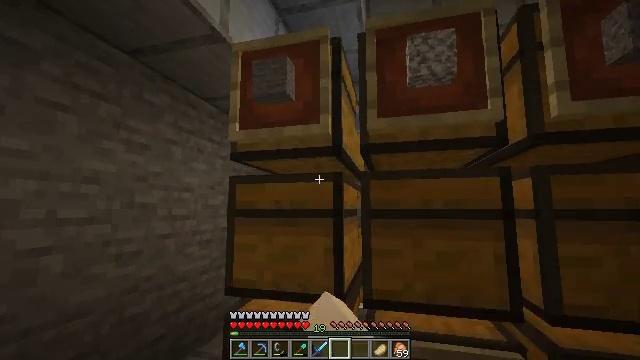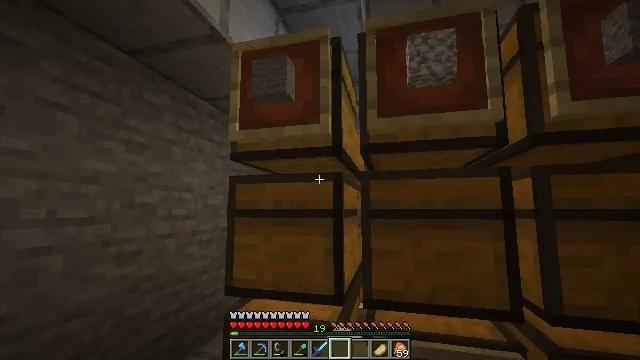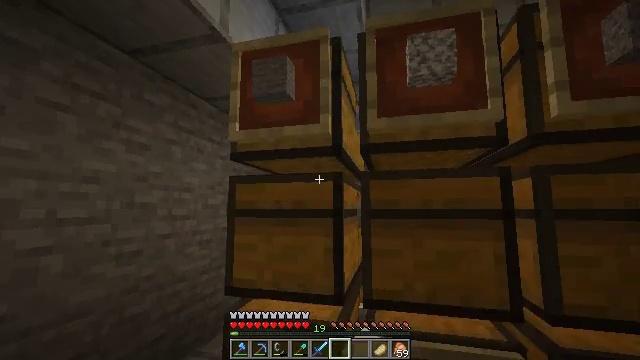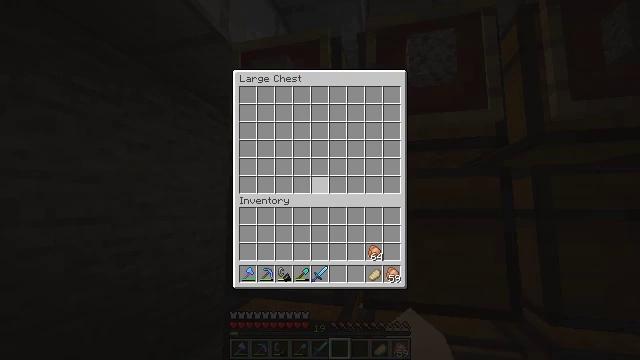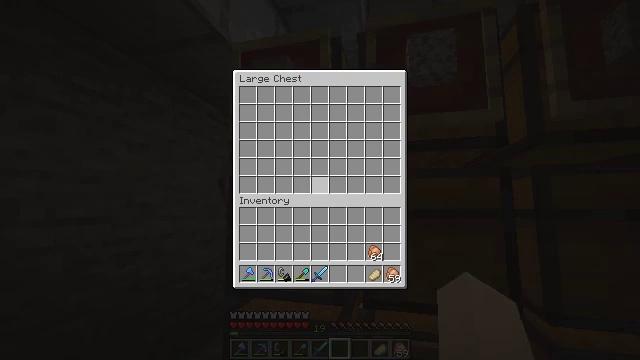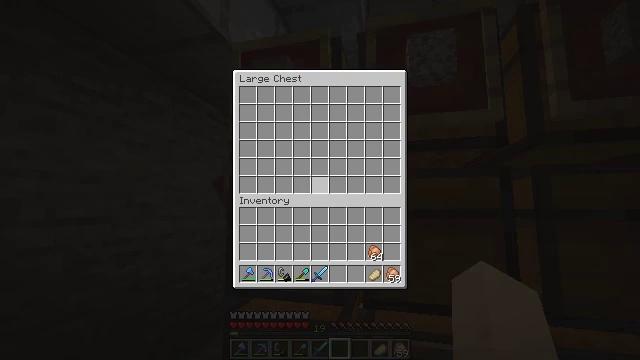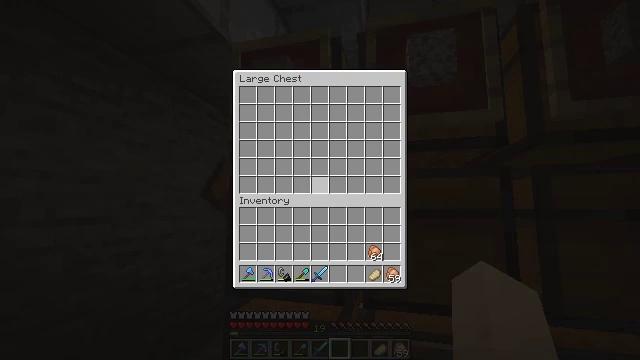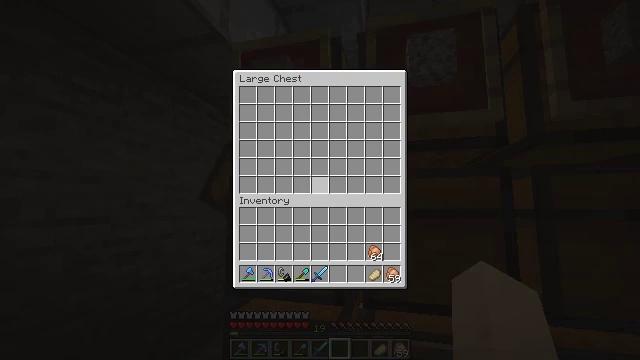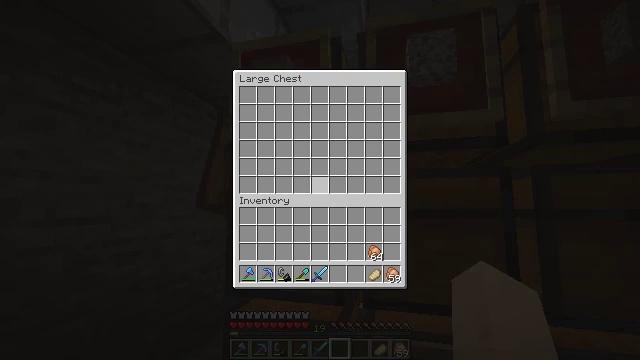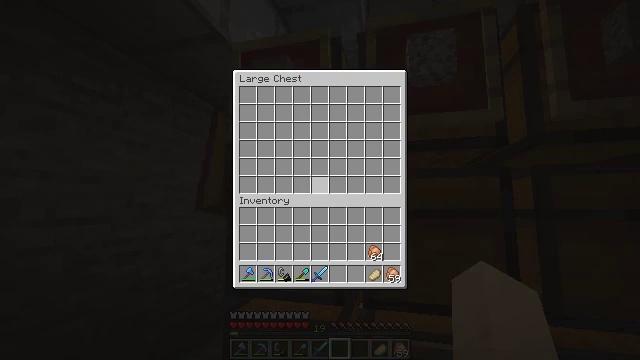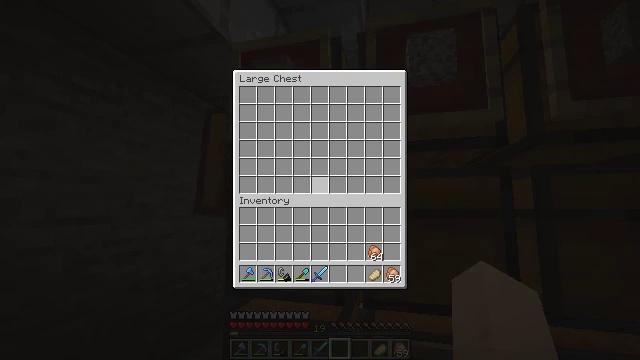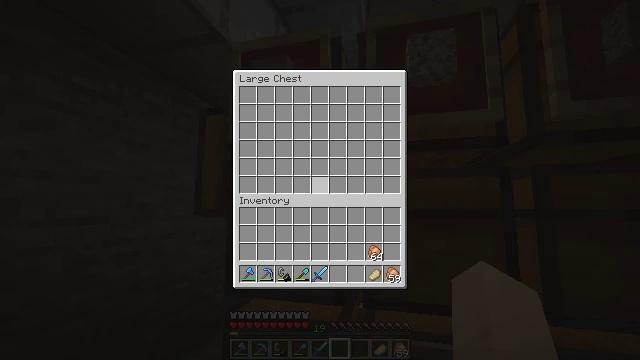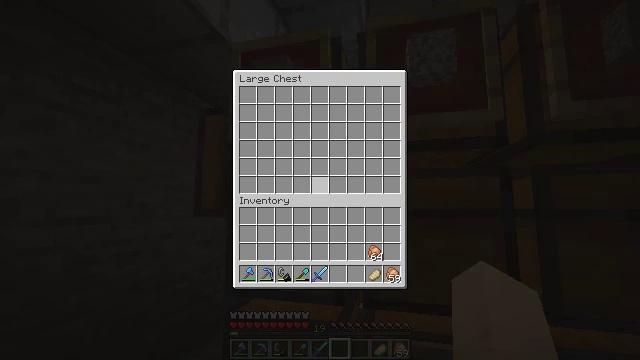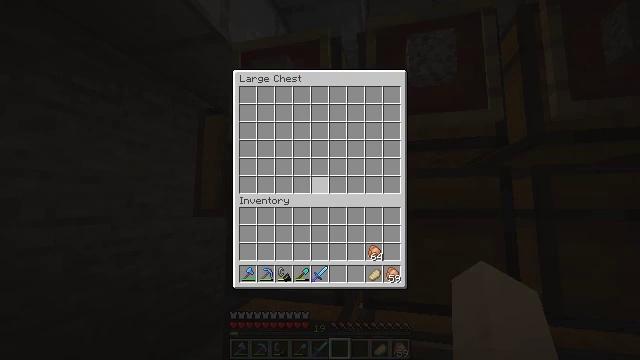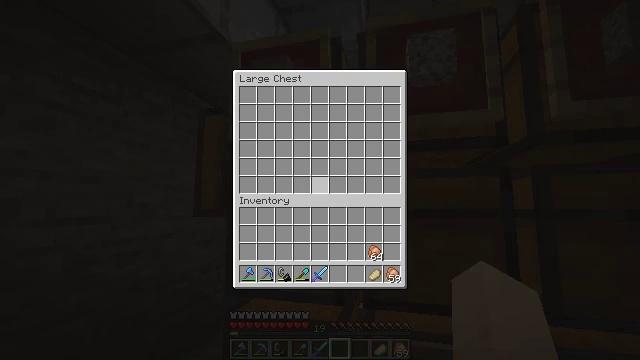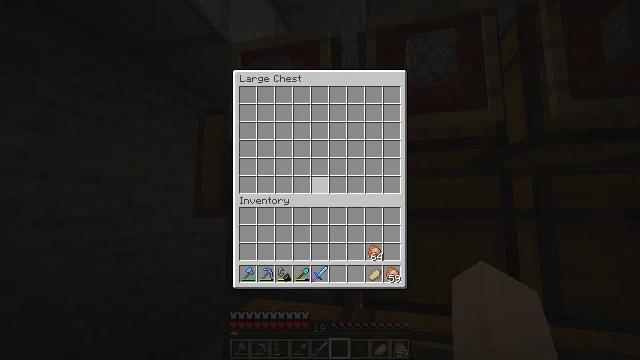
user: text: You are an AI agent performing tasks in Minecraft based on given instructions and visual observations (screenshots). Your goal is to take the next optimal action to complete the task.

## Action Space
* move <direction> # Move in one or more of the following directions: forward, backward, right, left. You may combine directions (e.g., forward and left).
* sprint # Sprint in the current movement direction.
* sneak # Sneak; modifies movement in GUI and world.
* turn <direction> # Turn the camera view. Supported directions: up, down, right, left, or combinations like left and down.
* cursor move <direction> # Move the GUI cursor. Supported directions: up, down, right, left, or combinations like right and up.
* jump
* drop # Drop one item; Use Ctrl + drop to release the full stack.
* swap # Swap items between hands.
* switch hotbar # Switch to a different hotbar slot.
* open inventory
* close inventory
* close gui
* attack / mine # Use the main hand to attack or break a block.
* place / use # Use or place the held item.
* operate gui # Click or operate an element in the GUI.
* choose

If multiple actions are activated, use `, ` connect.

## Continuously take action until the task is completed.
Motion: motion action
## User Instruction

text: Craft several smooth stone slab on the crafting table.
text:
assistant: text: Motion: no_op
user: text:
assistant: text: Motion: no_op
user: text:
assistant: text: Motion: no_op
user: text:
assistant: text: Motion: no_op
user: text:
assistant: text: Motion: no_op
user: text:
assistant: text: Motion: no_op
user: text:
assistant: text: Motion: no_op
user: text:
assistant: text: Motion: no_op
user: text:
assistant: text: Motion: no_op
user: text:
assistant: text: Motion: no_op
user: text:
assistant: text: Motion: no_op
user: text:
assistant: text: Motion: no_op
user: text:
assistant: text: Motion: no_op
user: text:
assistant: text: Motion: no_op
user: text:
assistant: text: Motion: no_op
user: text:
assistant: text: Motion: no_op
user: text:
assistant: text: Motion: no_op
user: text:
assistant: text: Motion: no_op
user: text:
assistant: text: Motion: no_op
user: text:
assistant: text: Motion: no_op
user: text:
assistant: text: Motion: no_op
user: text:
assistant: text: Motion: no_op
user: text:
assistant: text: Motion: no_op
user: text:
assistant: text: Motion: no_op
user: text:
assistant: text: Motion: no_op
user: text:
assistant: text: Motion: no_op
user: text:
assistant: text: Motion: turn up
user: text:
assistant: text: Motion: no_op
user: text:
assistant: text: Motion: no_op
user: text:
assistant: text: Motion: turn up